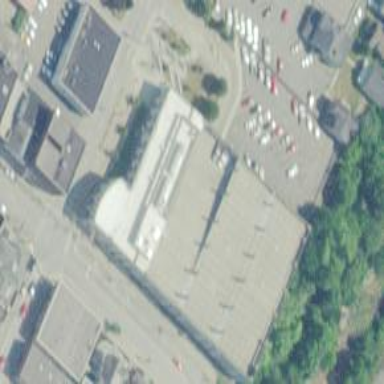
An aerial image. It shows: Multi-storey parking building.